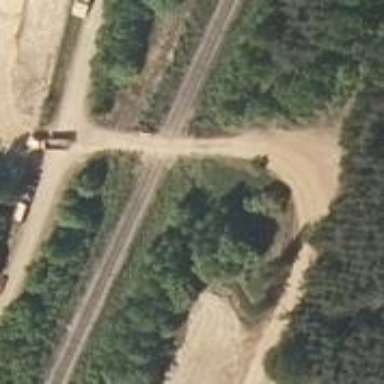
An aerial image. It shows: Level crossing with saltire markings.